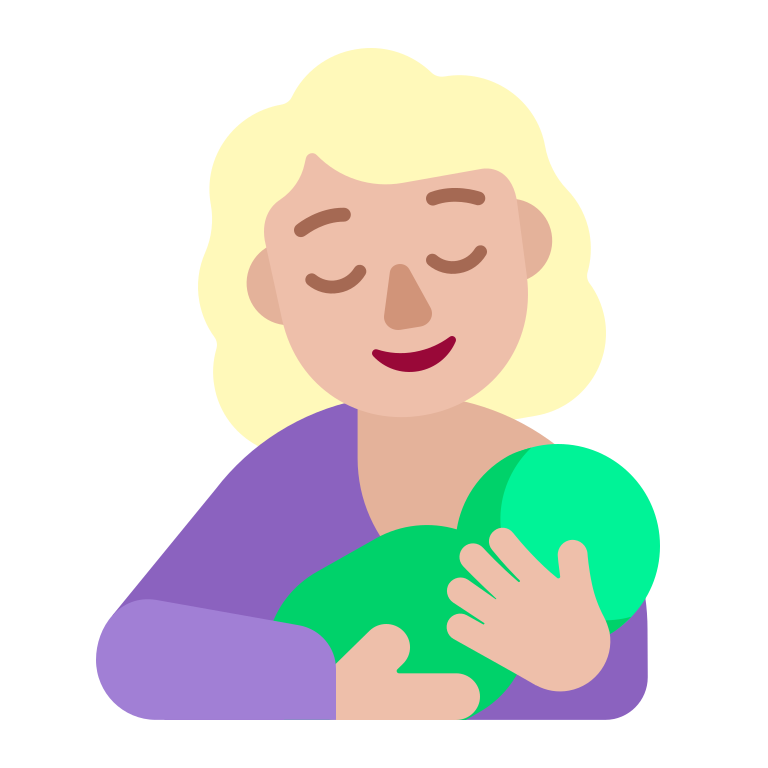
breast feeding flat  light